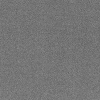
Atmospheric dust classification: dusty